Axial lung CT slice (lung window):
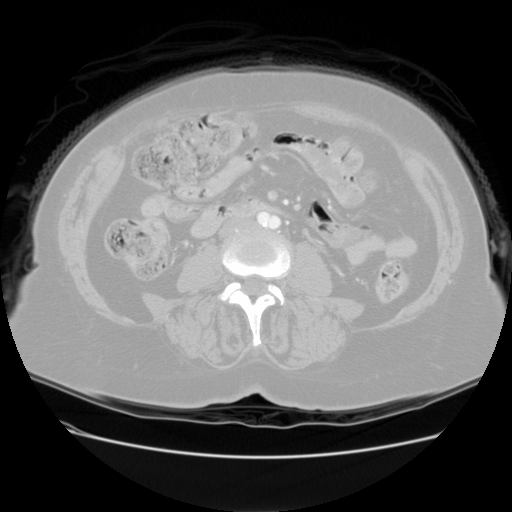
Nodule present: no